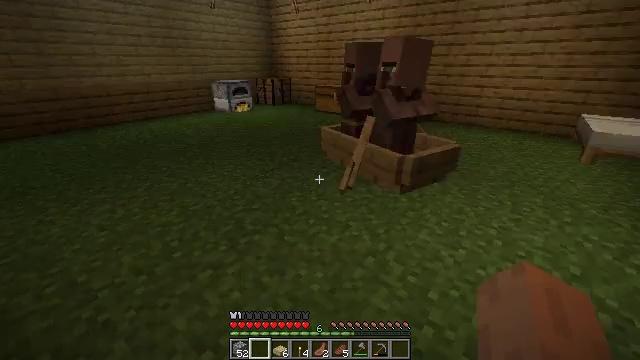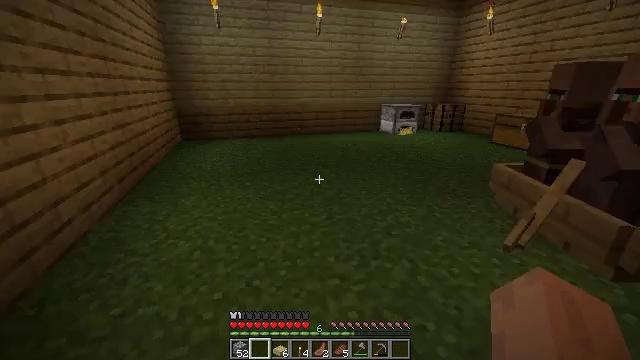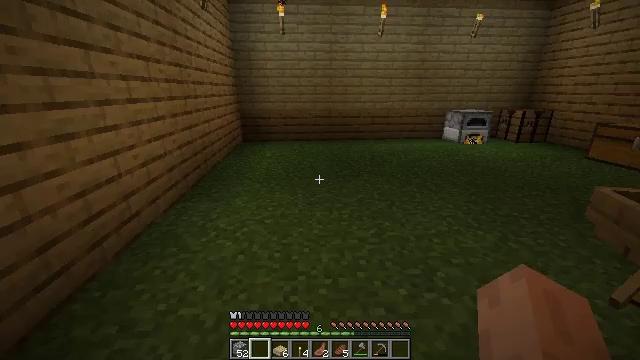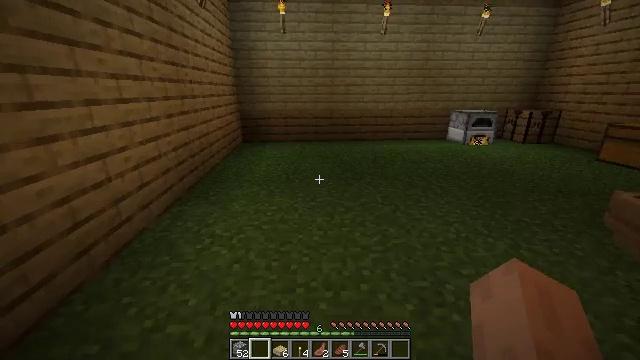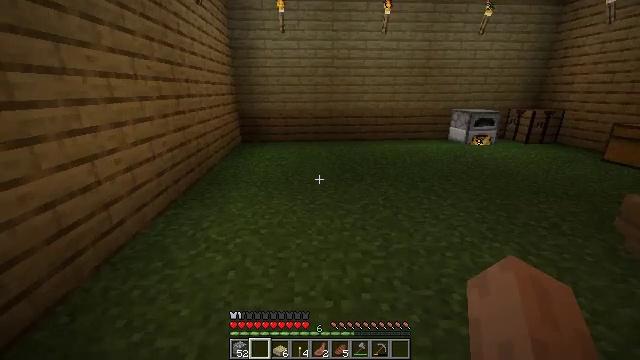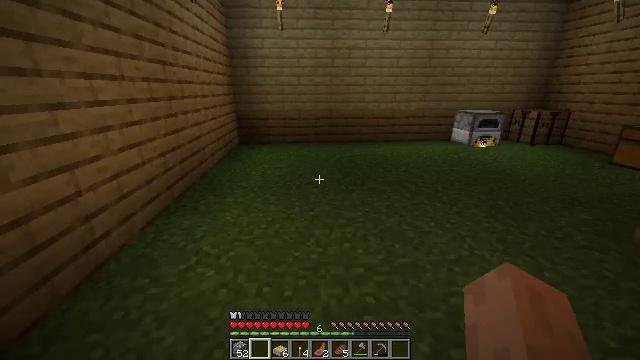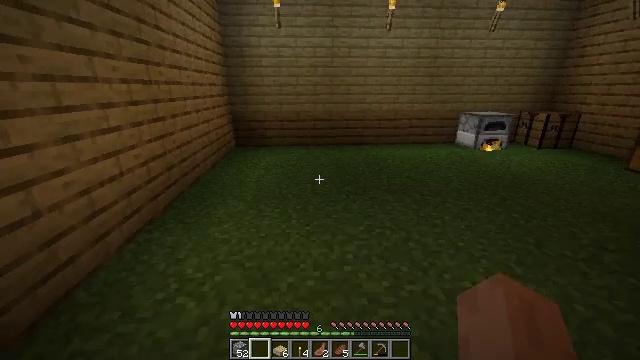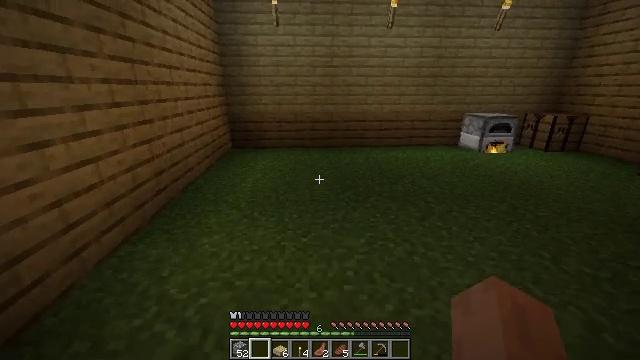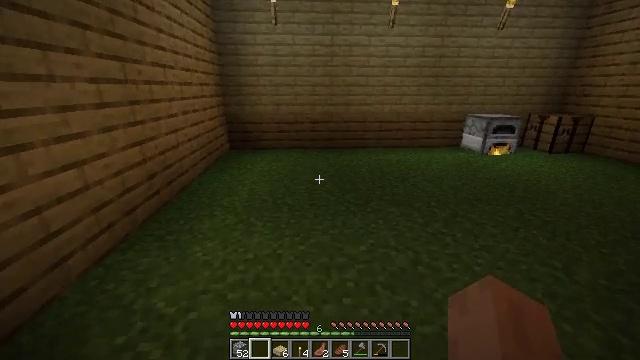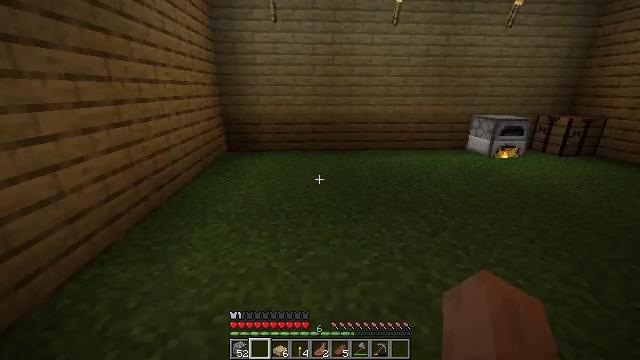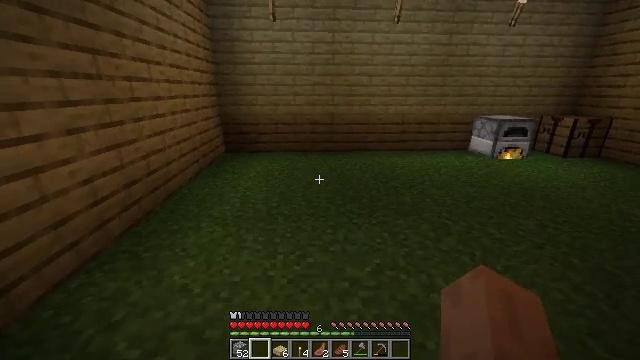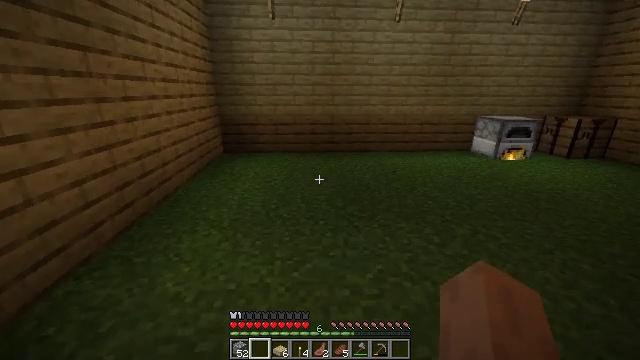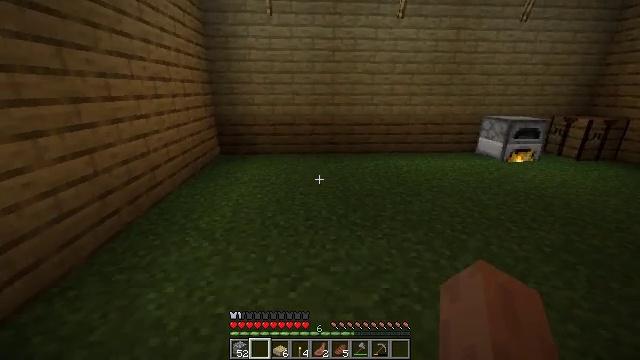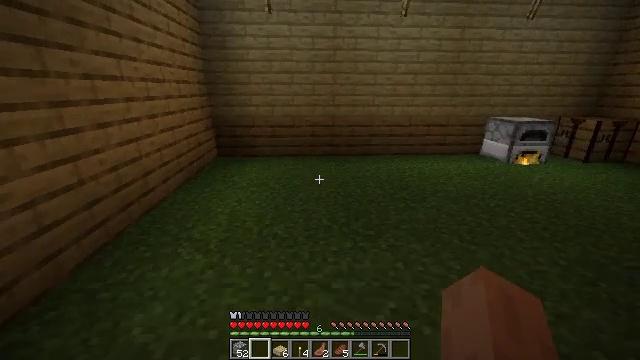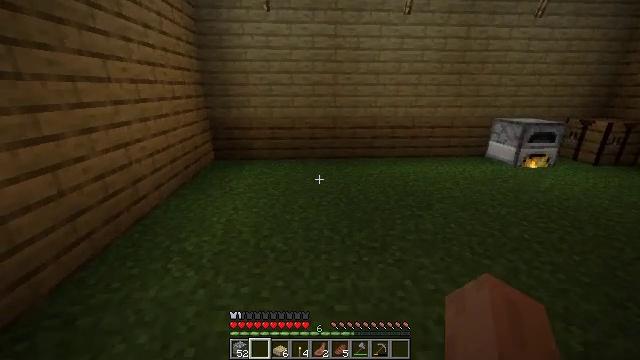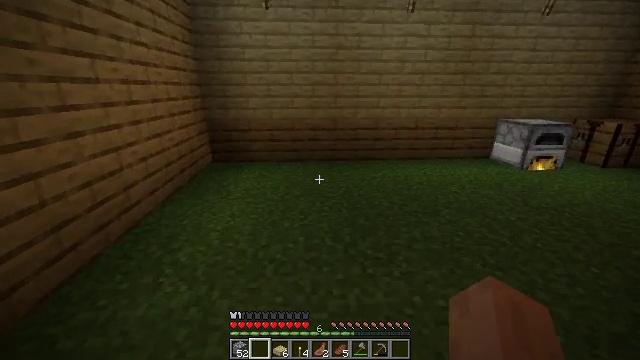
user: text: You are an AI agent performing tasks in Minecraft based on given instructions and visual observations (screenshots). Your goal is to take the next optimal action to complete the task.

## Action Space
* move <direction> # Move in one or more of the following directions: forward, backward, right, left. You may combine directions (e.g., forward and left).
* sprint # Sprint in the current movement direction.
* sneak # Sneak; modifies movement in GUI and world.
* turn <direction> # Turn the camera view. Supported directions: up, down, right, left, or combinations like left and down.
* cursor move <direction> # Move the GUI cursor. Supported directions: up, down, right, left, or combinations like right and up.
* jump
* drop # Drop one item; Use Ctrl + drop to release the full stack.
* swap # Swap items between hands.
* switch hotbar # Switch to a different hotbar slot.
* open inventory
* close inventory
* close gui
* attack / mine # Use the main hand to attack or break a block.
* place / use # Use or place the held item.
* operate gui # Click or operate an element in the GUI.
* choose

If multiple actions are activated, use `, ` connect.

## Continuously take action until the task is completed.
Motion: motion action
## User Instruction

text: Collect the oak planks from the structure.
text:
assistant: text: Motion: move forward, turn left and up
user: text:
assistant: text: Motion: move forward, turn left
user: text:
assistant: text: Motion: move forward
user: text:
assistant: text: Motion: move forward
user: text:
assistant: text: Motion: move forward
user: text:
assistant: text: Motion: move forward
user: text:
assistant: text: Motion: move forward
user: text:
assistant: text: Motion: move forward
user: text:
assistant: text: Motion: move forward
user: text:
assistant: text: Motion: move forward
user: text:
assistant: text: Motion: move forward
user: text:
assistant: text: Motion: move forward
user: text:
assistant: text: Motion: move forward
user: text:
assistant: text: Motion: move forward
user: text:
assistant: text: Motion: move forward
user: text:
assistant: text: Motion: move forward
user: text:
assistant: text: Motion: move forward
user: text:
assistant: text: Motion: move forward
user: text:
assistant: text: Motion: move forward
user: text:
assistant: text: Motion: move forward, turn right
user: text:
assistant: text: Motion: move forward, turn right
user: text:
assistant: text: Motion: move forward, turn right
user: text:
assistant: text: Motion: move forward, turn right
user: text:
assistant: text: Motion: move forward, turn right
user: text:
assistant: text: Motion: turn right
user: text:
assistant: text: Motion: turn right
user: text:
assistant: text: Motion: turn right
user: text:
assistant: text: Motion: turn right
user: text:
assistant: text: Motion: turn right
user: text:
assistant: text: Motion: turn right